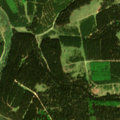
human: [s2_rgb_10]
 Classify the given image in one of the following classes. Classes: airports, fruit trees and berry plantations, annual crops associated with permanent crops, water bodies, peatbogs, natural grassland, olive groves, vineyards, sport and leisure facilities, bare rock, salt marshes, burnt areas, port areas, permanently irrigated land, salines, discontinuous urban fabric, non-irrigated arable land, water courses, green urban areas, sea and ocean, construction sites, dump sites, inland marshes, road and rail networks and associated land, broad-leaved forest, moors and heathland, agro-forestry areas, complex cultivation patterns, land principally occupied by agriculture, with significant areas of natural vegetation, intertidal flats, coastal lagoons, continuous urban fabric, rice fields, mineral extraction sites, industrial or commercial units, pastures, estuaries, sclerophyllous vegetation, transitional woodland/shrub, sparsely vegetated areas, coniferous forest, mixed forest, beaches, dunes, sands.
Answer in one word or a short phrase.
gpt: coniferous forest, mixed forest